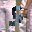
Label: 5